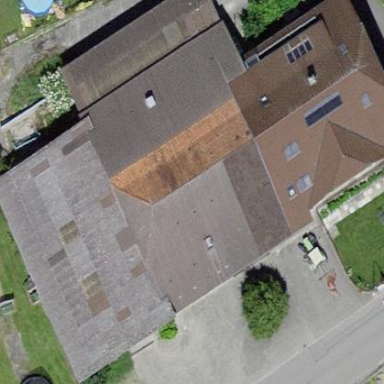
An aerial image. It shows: Barn.